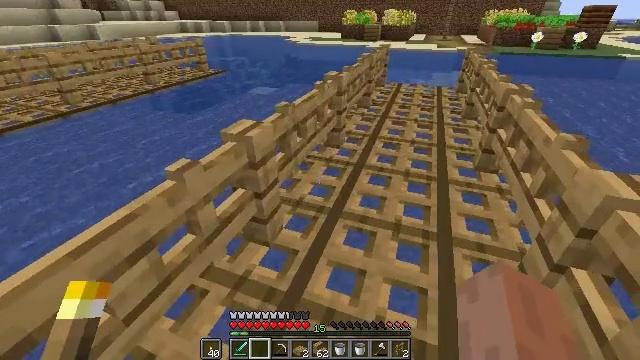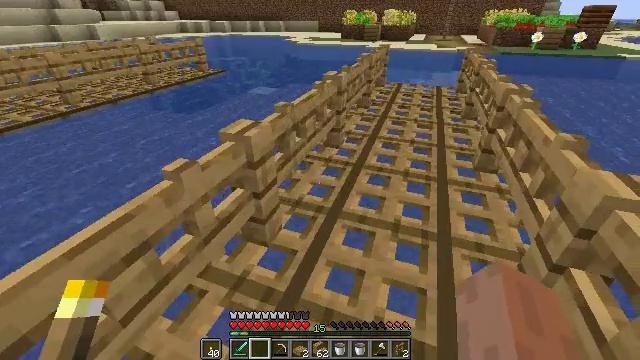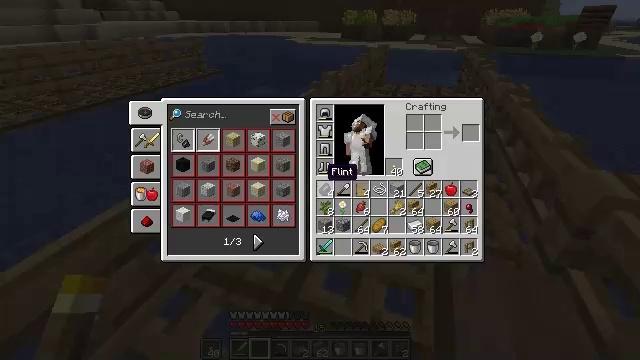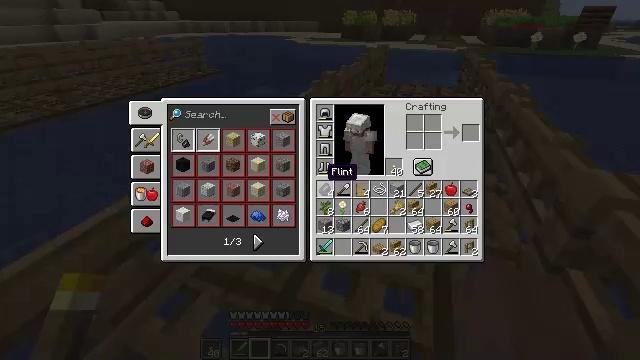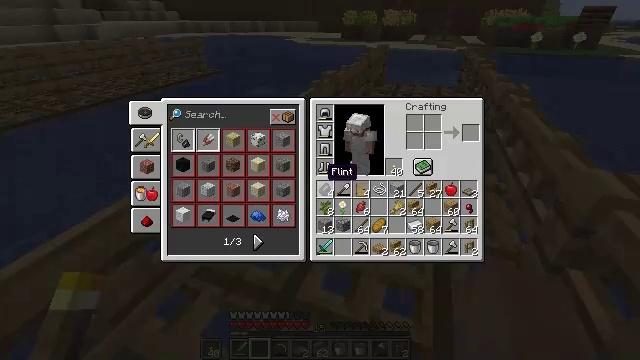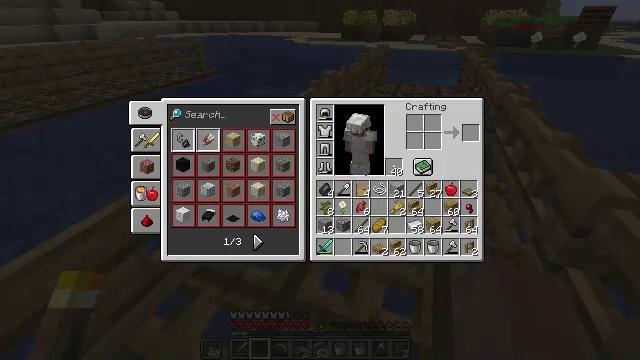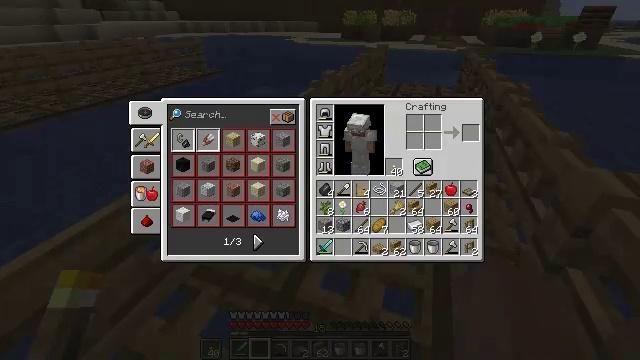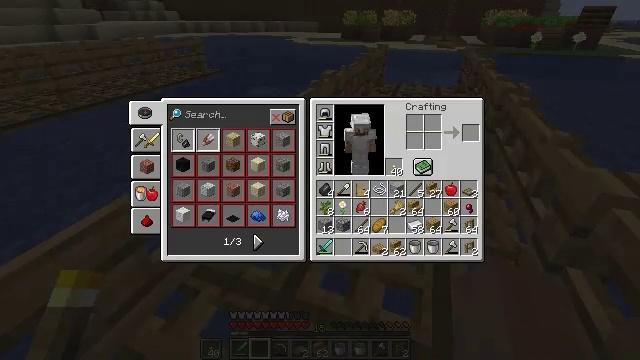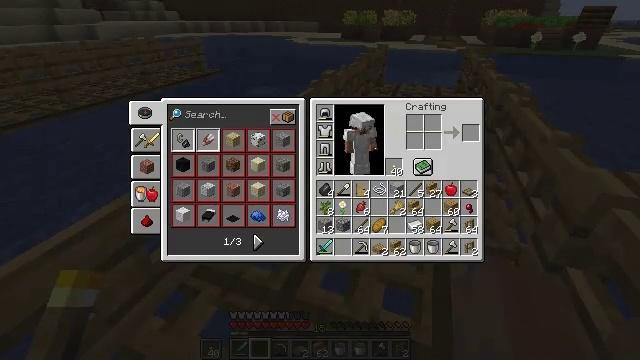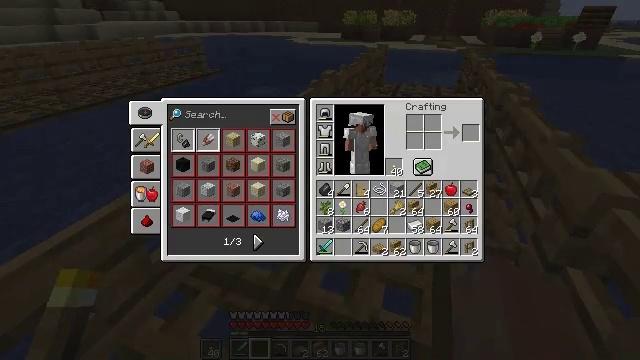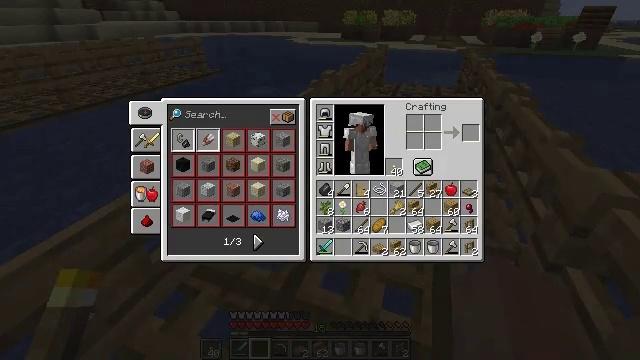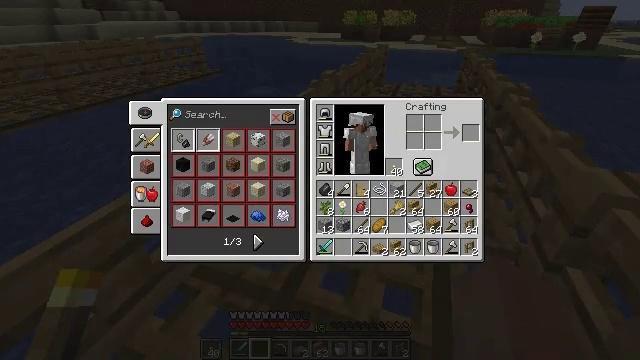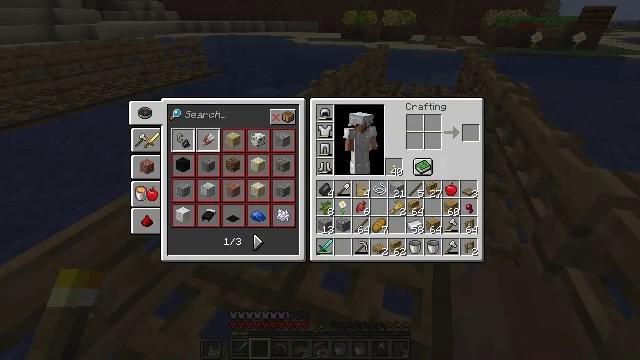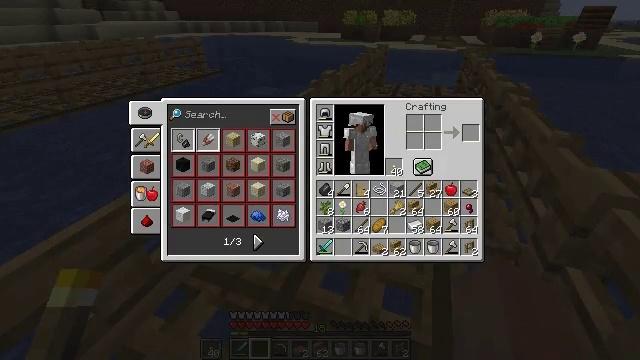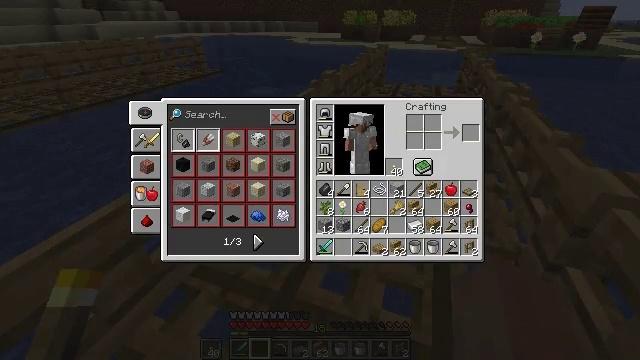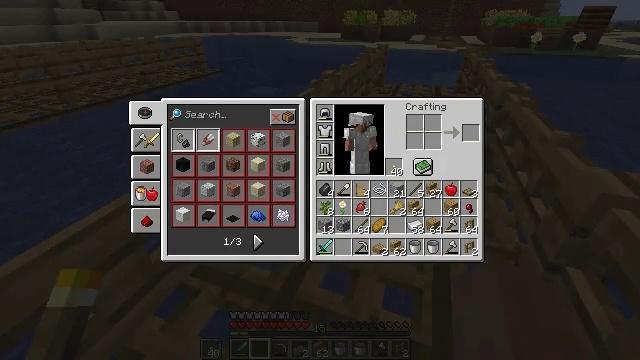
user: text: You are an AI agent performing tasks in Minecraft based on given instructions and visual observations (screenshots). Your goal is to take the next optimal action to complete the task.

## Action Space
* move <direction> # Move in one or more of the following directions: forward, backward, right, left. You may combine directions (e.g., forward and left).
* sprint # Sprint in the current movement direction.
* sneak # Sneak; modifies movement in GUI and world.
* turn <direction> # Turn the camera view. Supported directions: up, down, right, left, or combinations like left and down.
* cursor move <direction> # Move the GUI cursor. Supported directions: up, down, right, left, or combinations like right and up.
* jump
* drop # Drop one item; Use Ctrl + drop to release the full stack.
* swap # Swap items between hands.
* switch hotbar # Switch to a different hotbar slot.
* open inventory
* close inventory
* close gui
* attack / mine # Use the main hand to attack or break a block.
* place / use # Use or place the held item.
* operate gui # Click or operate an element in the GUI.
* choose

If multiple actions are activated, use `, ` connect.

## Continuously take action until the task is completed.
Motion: motion action
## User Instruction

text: Attack the oak trapdoor to recycle it.
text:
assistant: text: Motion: no_op
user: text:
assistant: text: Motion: open inventory
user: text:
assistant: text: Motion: open inventory
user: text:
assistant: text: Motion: open inventory
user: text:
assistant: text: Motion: cursor move right, open inventory
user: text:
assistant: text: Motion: cursor move right and up
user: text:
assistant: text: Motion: cursor move right and up
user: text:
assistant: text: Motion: cursor move right and up
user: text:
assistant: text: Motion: no_op
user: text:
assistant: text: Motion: no_op
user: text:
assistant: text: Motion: no_op
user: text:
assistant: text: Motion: no_op
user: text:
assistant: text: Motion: no_op
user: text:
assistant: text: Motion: no_op
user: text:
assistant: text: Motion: no_op
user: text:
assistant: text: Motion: no_op
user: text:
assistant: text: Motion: no_op
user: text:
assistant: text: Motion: no_op
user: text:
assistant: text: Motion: no_op
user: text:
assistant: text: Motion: no_op
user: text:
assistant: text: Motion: no_op
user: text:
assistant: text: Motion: no_op
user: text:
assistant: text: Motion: no_op
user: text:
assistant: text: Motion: no_op
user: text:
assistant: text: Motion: no_op
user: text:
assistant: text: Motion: turn right
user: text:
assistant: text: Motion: turn right
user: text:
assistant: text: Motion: turn right
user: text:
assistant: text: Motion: no_op
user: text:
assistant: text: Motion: no_op